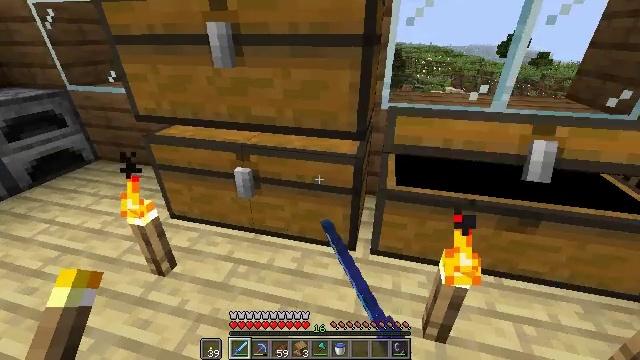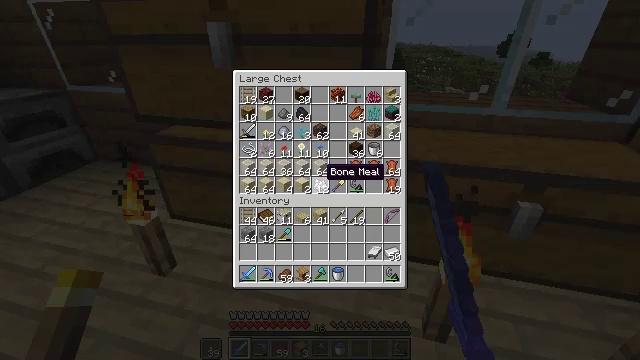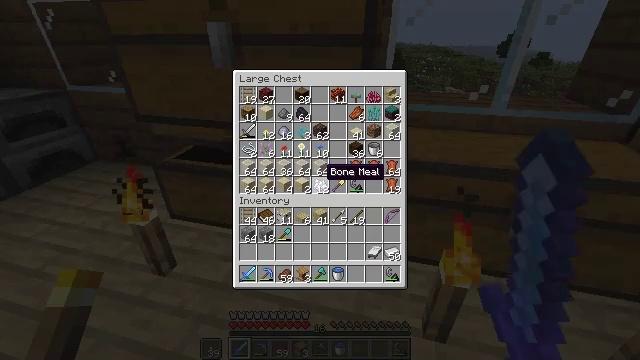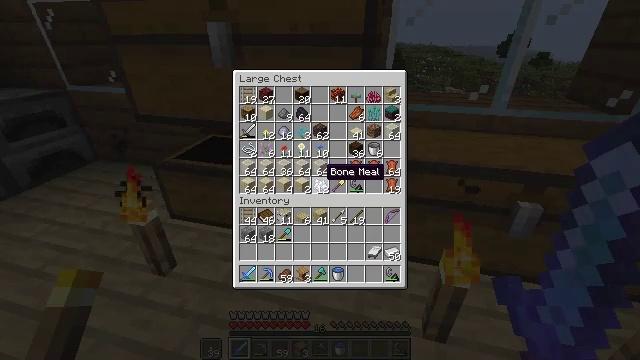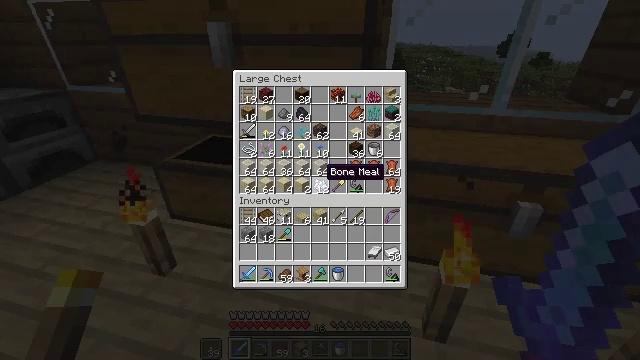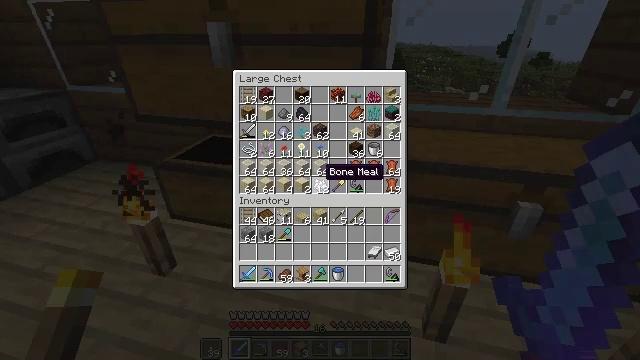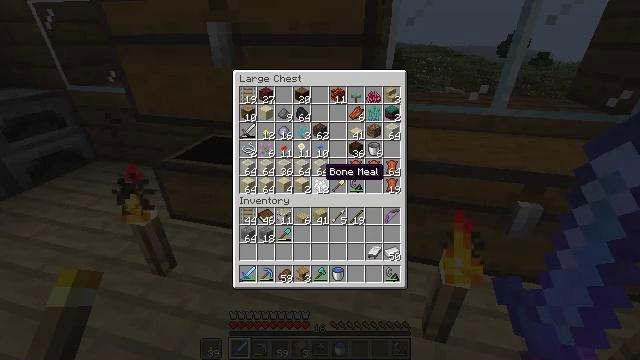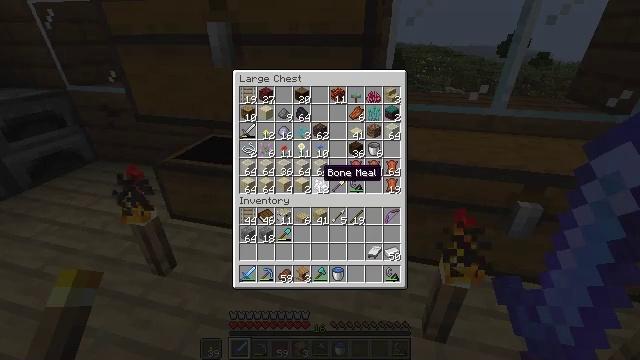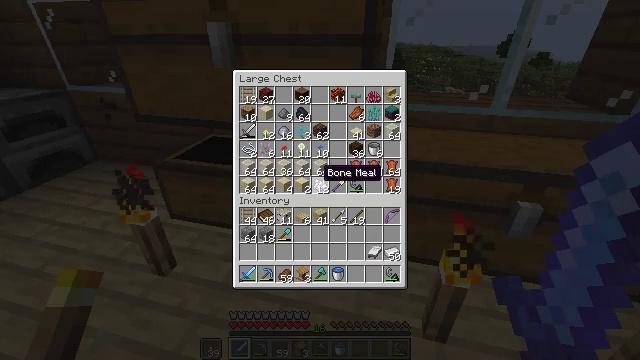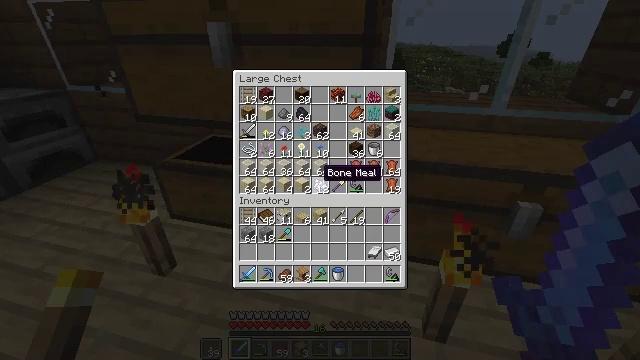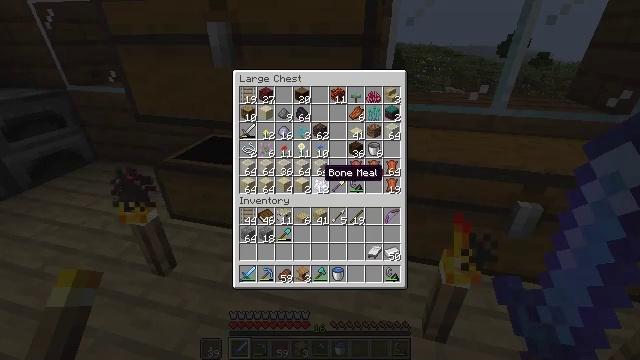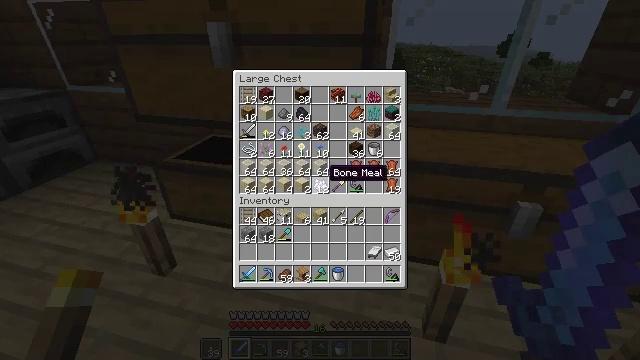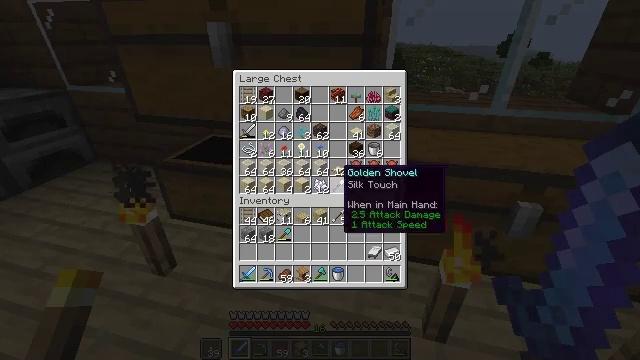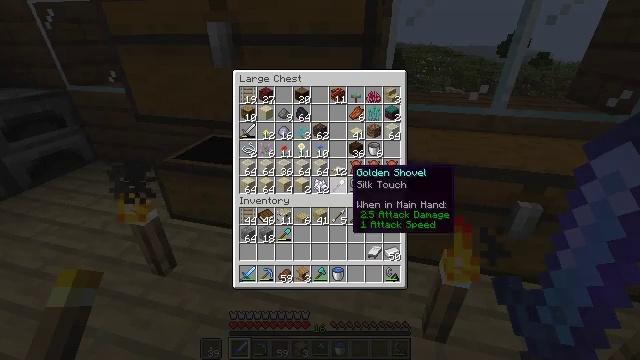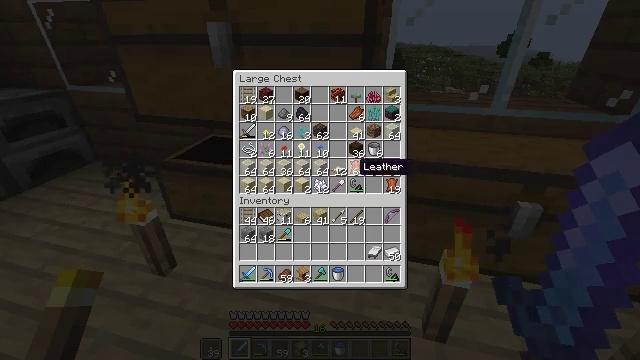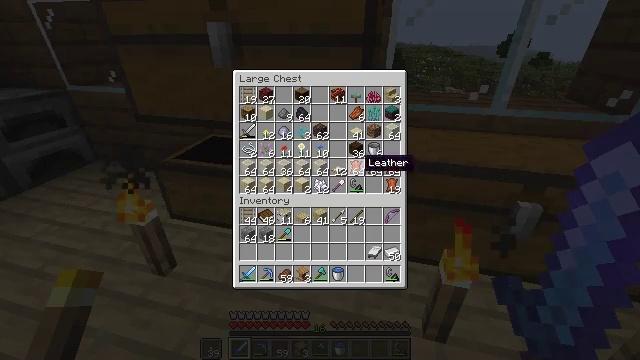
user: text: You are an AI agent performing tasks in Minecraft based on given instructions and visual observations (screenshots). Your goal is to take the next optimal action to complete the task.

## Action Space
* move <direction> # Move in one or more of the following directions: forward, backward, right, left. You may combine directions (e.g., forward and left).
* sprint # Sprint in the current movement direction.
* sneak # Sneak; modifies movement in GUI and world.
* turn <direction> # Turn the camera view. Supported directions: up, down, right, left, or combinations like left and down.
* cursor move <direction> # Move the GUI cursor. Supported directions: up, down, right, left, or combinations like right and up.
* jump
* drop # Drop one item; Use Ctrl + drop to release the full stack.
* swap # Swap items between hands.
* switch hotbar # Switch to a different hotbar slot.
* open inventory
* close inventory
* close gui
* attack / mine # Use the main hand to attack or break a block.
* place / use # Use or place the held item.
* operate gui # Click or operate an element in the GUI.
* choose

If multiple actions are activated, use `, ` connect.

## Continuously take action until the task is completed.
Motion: motion action
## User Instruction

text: Left click on the stonecutter to break it.
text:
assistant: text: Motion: no_op
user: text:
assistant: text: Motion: no_op
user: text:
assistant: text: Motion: no_op
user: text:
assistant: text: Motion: no_op
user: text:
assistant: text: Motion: no_op
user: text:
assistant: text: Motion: no_op
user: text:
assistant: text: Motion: no_op
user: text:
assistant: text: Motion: no_op
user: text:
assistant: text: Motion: no_op
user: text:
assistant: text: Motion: no_op
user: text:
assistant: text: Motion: no_op
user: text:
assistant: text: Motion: turn right
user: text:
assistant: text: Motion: turn right
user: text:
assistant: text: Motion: no_op
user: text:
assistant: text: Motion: no_op
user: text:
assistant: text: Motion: no_op
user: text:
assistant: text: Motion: turn right
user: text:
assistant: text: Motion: turn right and up
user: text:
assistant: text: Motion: turn right
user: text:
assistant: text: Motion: turn right
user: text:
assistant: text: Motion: no_op
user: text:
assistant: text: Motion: no_op
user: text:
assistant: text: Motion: no_op
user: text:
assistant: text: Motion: no_op
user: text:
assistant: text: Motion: no_op
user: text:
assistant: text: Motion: no_op
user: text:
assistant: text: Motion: turn left and down
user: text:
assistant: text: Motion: no_op
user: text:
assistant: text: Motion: turn left
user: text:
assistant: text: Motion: no_op